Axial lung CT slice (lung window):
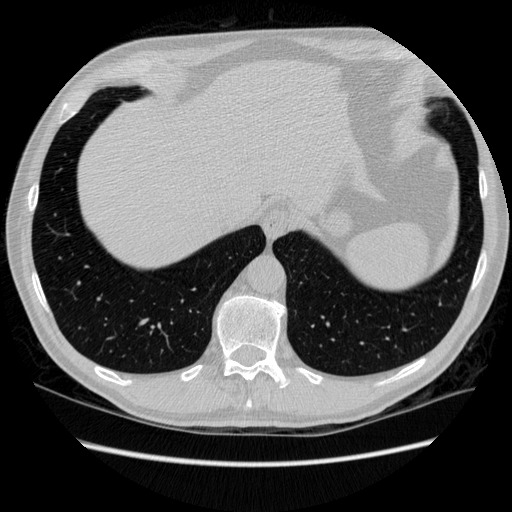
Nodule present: no